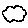
Label: cloud